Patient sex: F
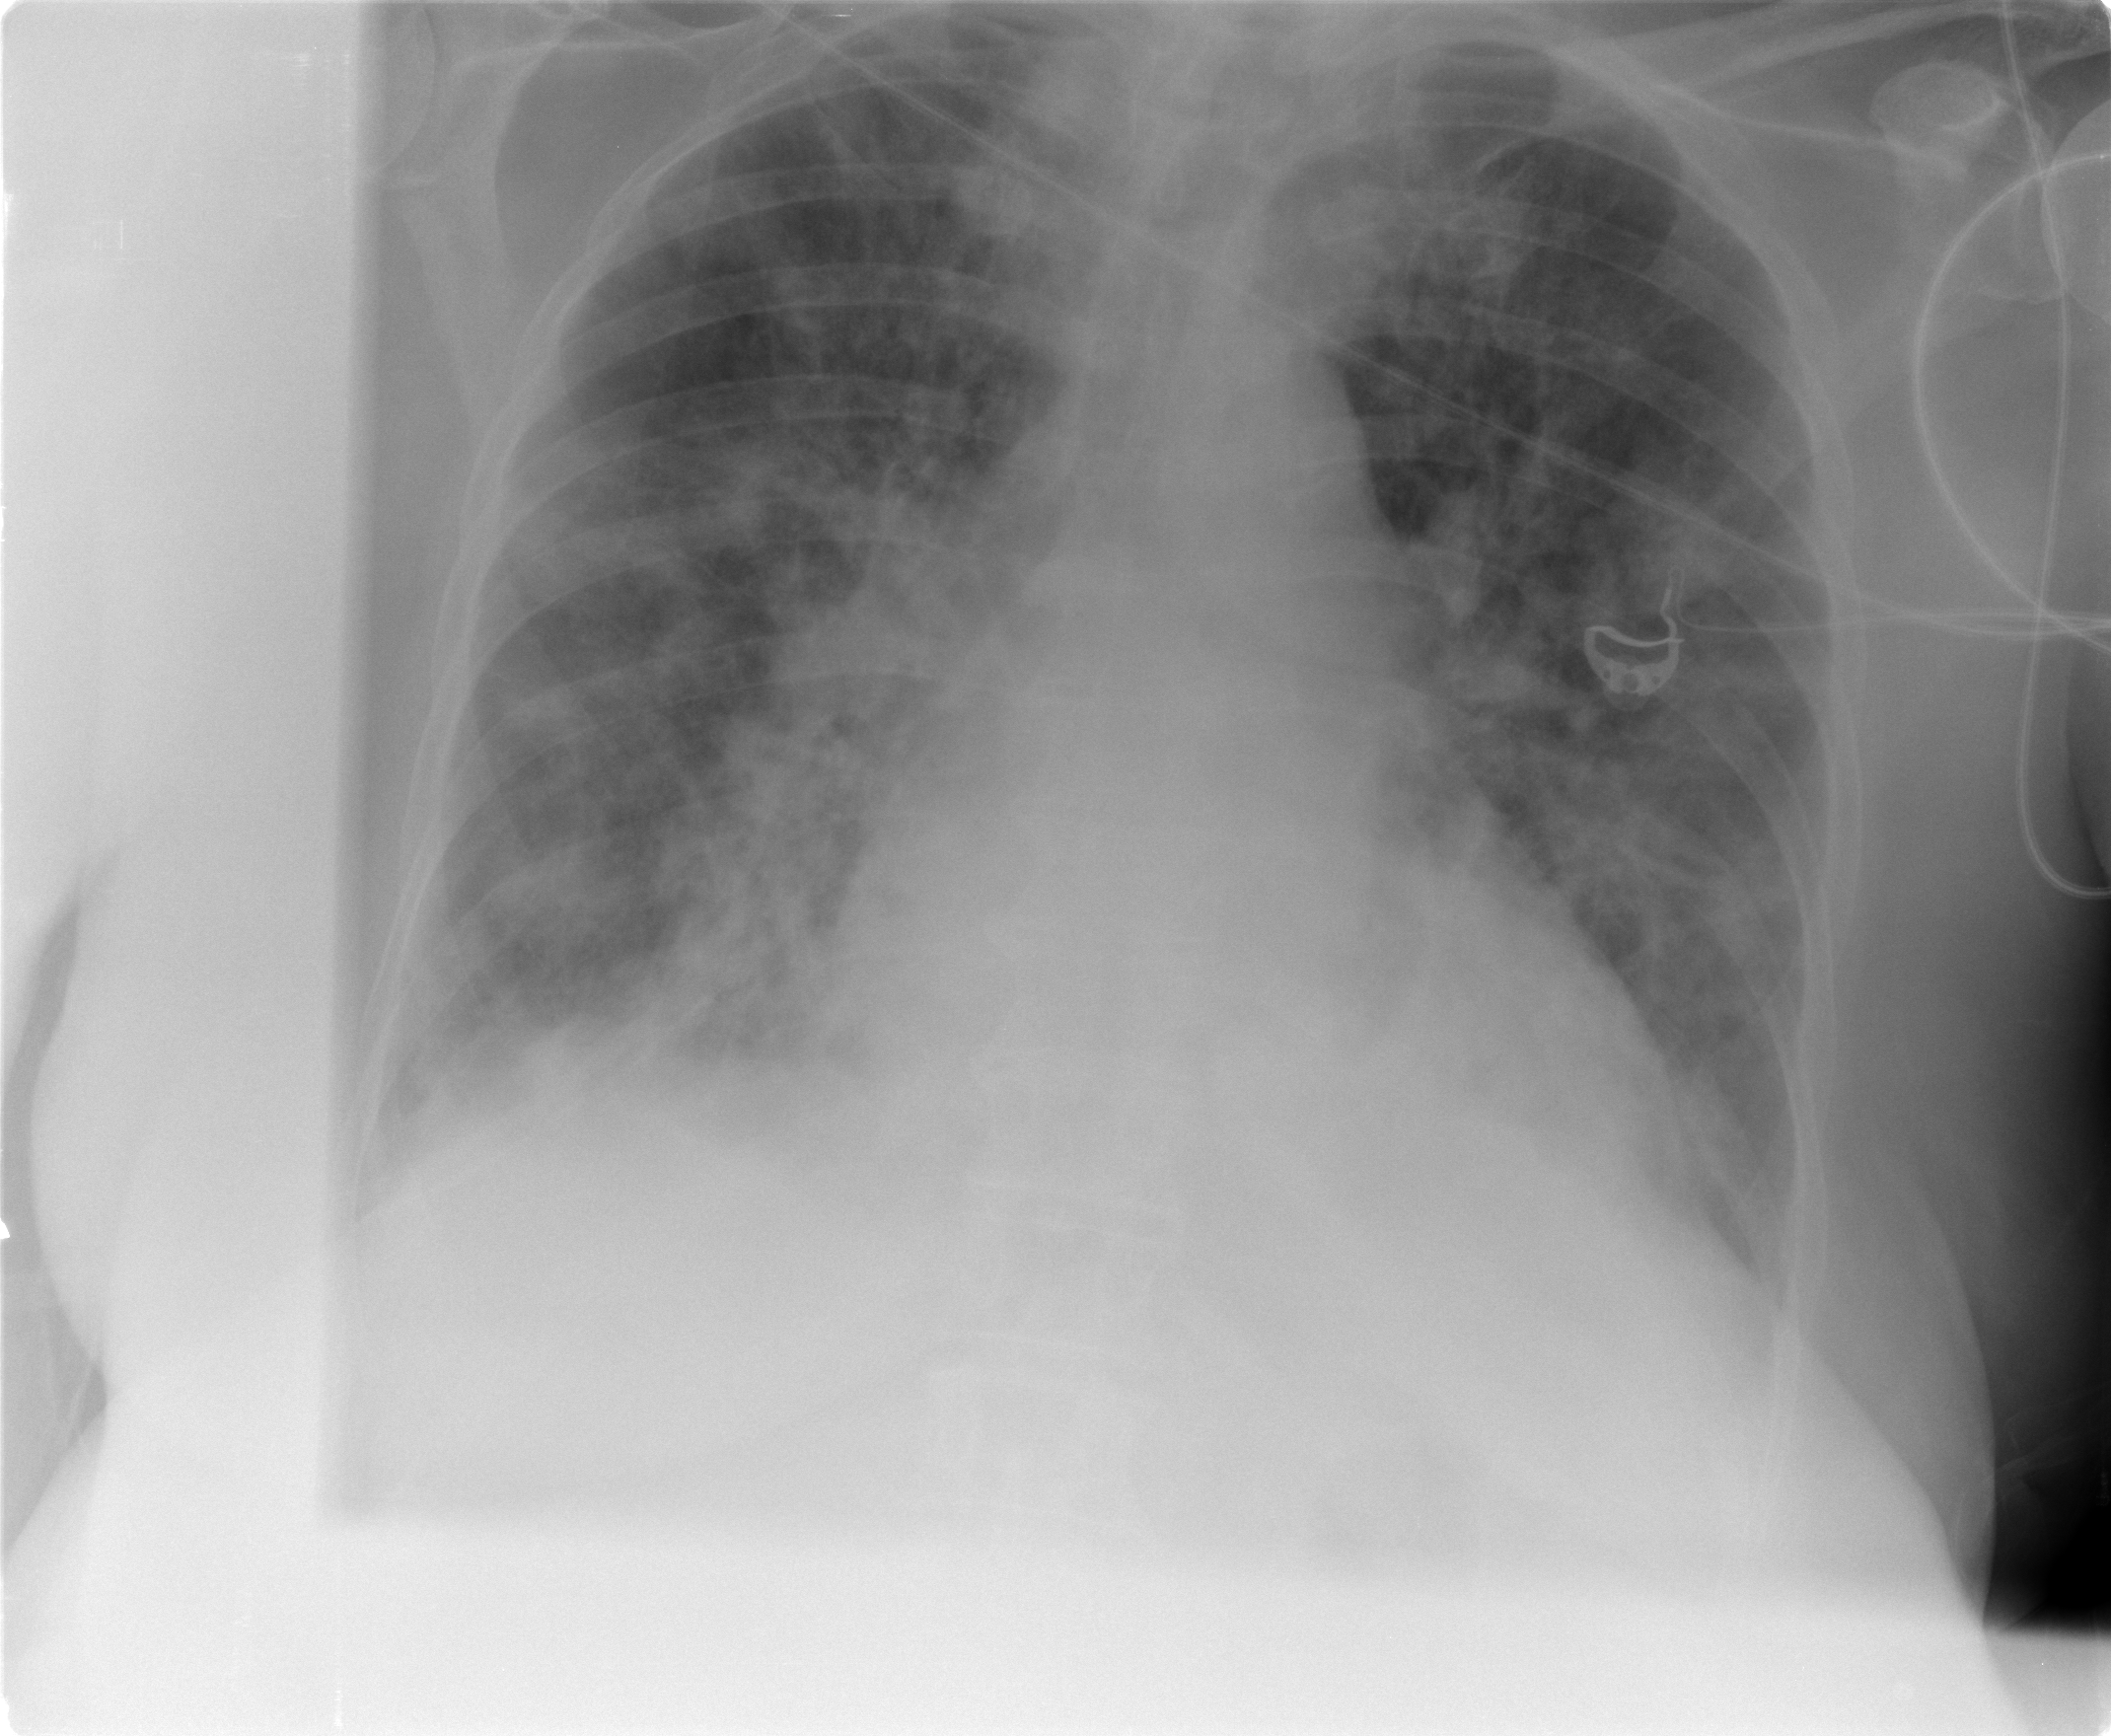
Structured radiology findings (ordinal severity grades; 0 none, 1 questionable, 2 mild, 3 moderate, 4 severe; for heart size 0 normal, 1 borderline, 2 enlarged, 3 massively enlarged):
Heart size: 2
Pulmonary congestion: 2
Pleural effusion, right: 2
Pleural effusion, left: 2
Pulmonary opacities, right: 3
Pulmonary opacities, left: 3
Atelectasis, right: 2
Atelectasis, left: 2